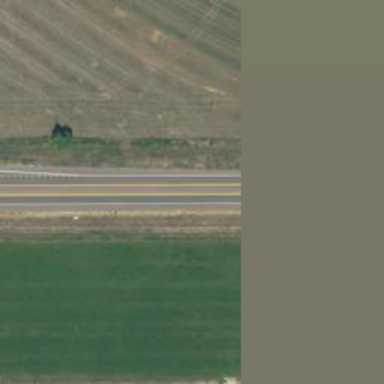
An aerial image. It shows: Asphalt road classified as trunk highway.